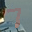
Label: 7